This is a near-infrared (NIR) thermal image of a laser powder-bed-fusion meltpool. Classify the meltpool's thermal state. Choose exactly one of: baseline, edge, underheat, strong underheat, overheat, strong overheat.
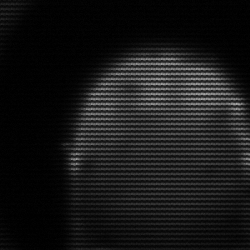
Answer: edge